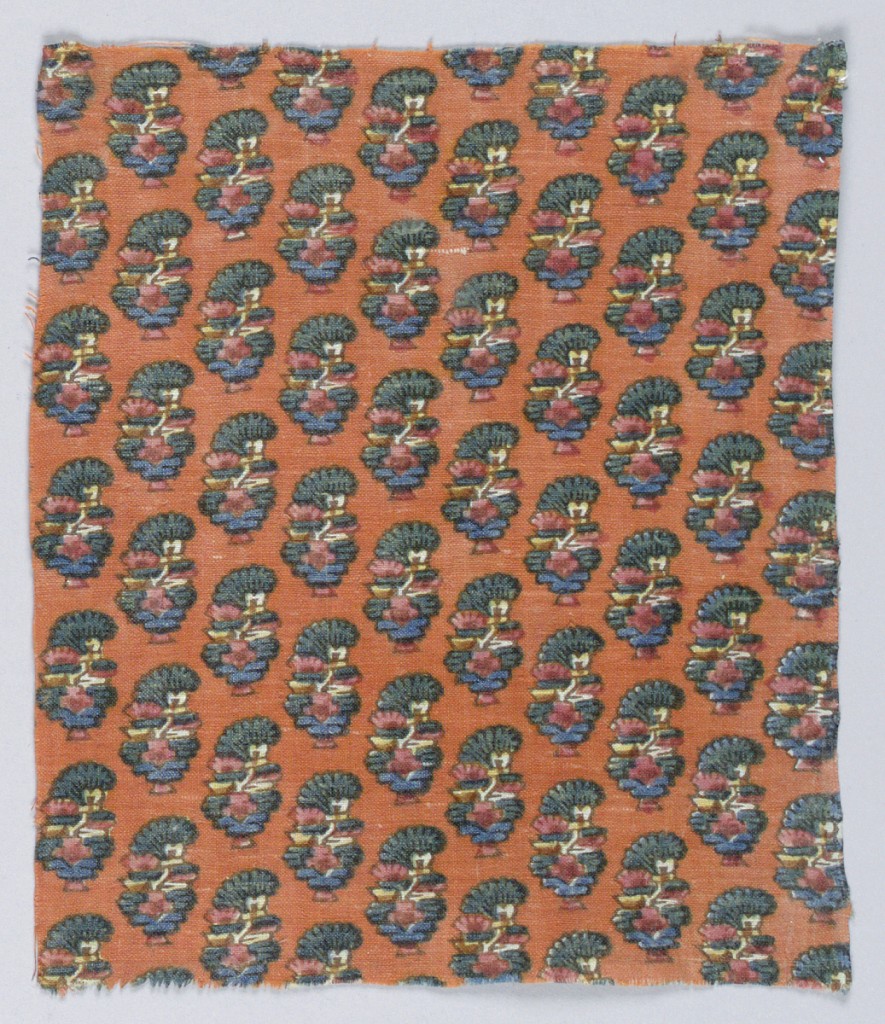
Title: Textile
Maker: Oberkampf & Cie., Jouy-en-Josas, France, 1759–1815
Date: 1810–15
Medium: cotton Technique: plain weave foundation. Colors added by block and by brush, some over resist.
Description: Diagonal rows of a flowering plant on an orange background. Fabric was meant to look Indian.